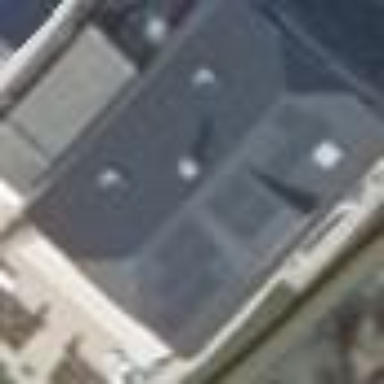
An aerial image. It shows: Detached building with half-hipped roof.